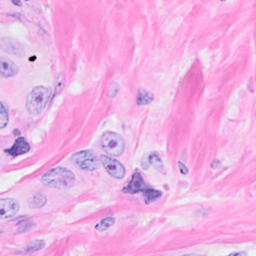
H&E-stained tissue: Breast